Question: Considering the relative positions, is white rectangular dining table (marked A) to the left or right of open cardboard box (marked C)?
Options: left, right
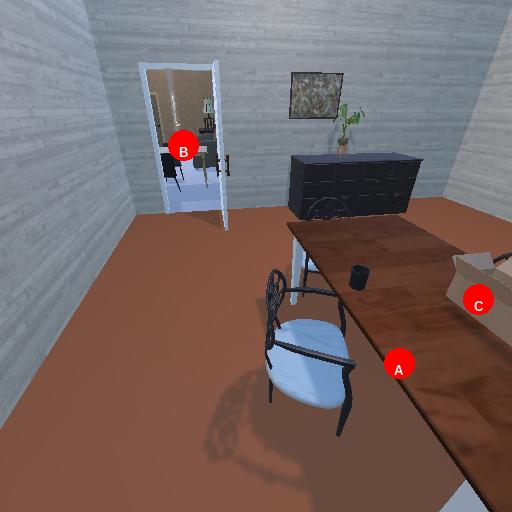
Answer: left